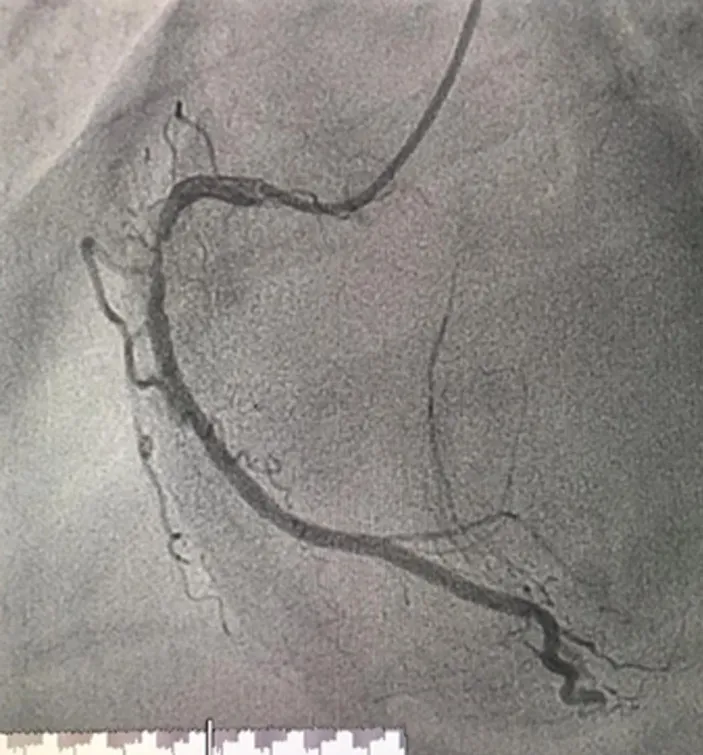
coronary angiography showing a significant lesion of the mid right coronary artery.
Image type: radiology (ultrasound)